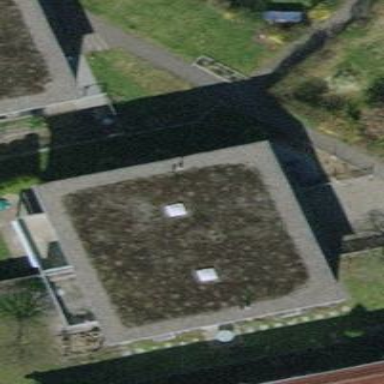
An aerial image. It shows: Building with flat roof.